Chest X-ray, PA view. Patient: 46 years old, sex M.
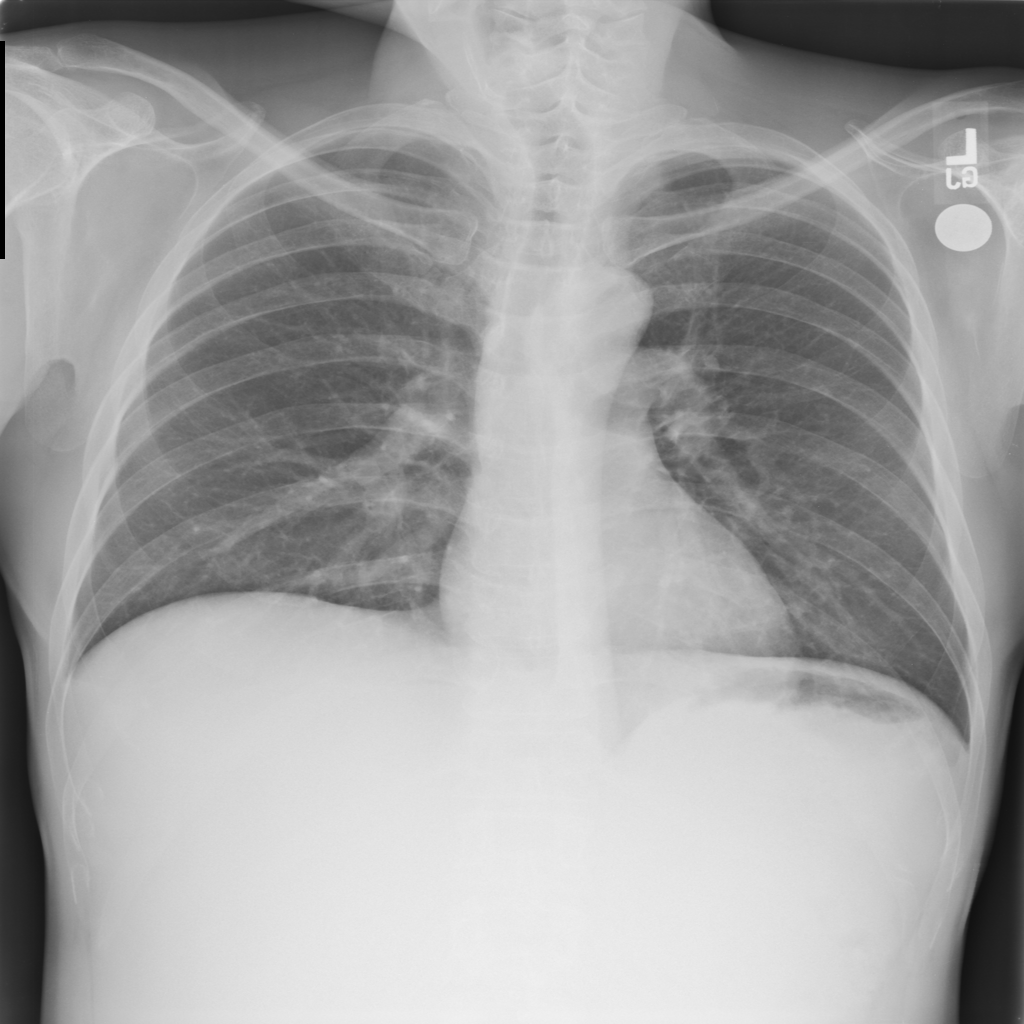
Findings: No Finding